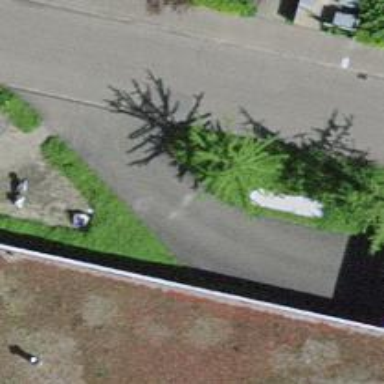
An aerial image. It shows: Driveway tunnel that serves as building passage.